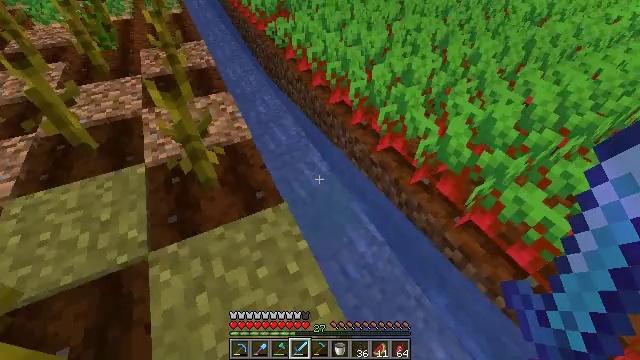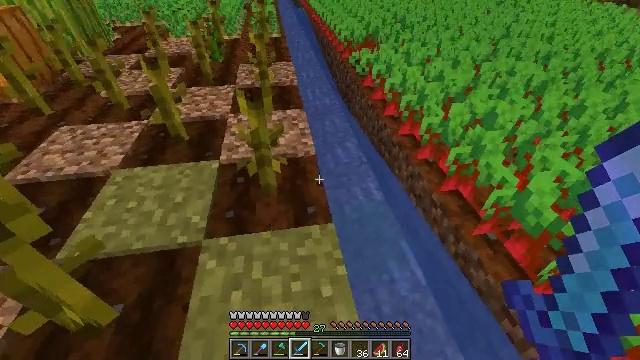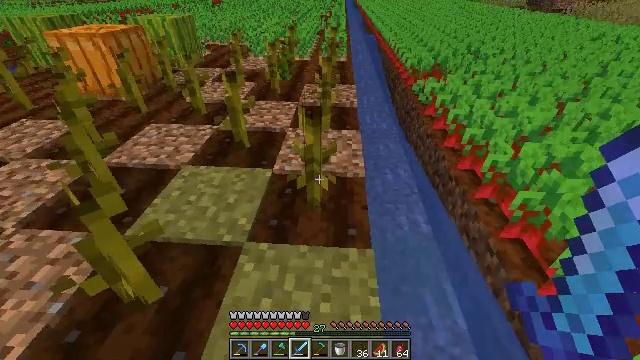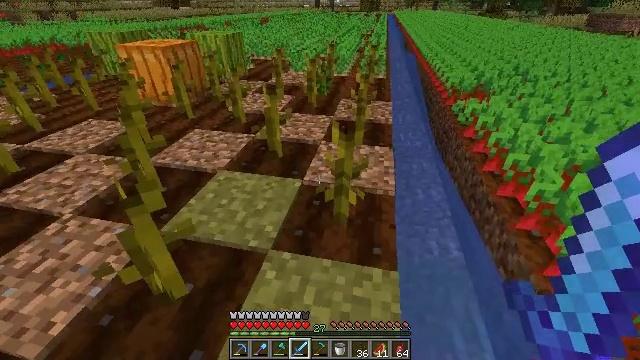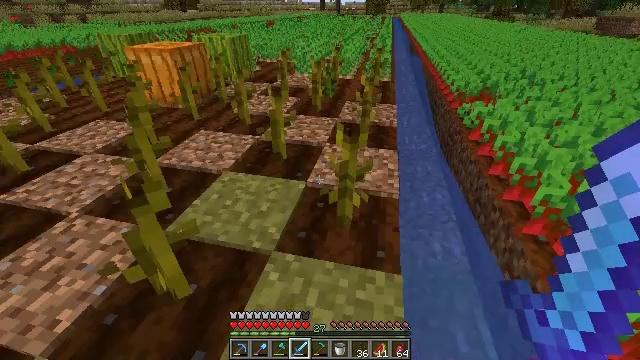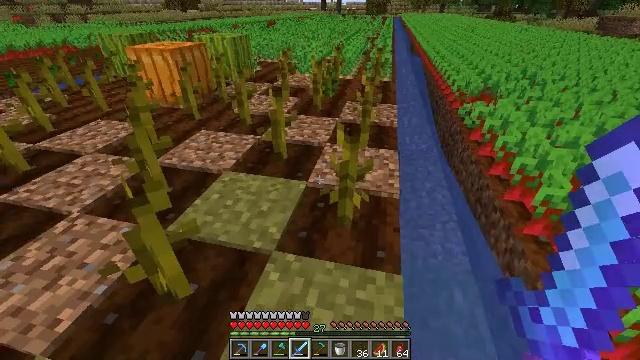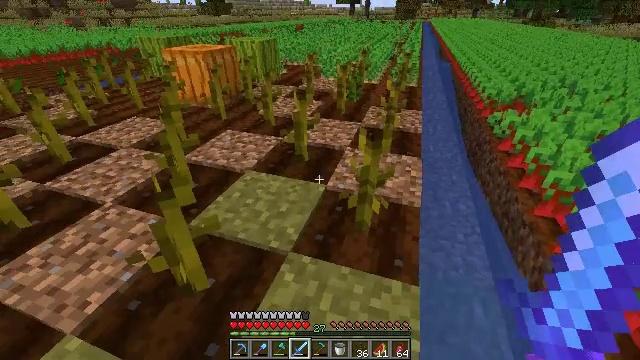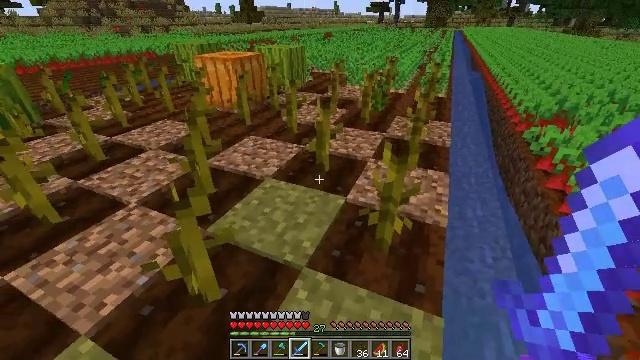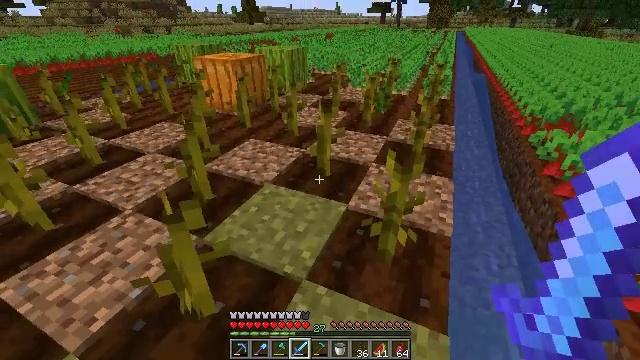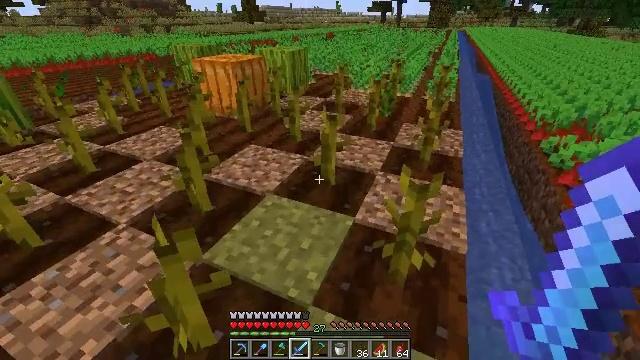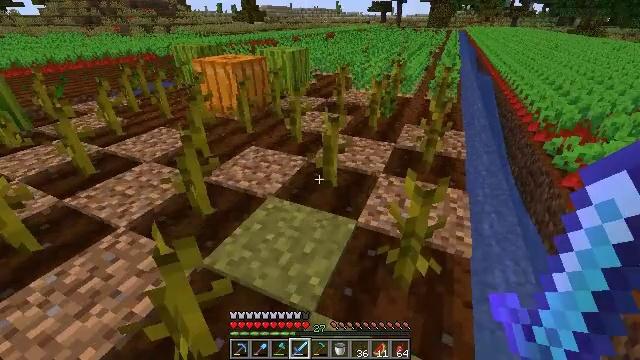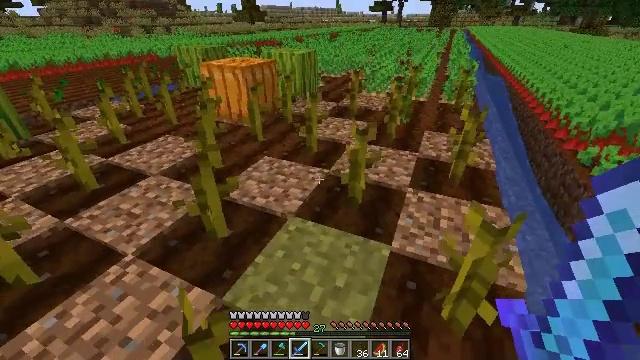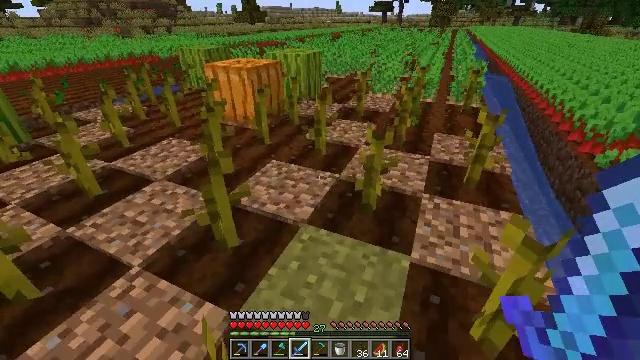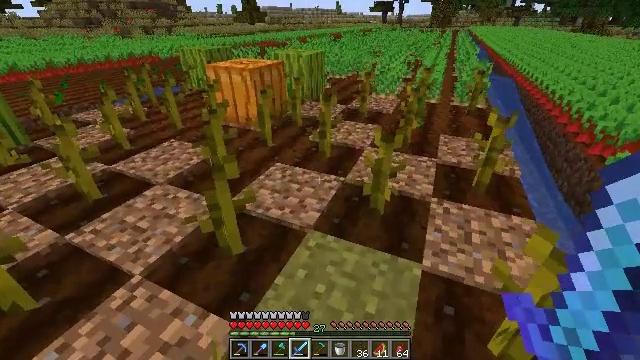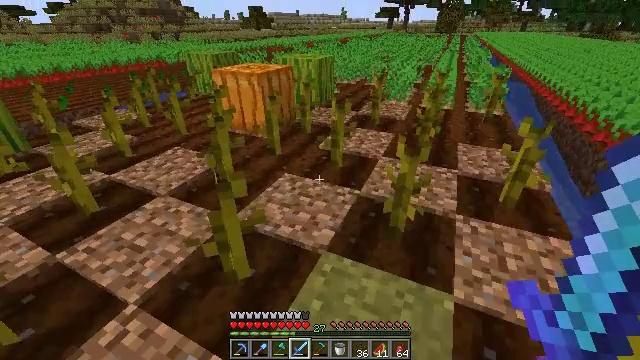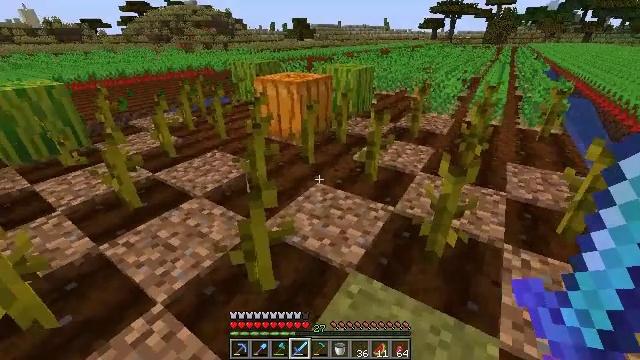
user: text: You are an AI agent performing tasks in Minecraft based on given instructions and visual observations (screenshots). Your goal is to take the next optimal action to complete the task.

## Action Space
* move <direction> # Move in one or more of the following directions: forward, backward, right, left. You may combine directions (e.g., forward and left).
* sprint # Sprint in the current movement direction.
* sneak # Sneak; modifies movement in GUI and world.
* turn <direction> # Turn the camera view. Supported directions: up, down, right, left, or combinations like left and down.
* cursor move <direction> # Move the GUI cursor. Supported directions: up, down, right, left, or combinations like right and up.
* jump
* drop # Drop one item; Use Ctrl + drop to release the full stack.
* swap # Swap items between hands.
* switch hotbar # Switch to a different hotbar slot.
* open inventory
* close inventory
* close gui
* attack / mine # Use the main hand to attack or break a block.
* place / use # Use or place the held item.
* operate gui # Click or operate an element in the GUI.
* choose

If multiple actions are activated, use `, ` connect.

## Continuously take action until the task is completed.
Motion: motion action
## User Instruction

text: Break the pumpkin to collect it.
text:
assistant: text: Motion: turn left and up
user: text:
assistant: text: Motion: turn left and up
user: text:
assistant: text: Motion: turn left and up
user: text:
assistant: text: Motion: turn left
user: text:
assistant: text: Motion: no_op
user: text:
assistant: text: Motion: turn left
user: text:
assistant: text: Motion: move forward, turn left and up
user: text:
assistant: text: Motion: move forward
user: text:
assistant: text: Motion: move forward and move left
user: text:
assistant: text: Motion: move forward and move left
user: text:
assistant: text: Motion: move forward and move left
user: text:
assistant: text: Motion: move forward and move left
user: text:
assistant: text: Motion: move forward
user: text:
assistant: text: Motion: move forward, turn left
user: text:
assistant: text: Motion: move forward, turn left and up
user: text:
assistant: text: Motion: move forward
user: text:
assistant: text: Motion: move forward
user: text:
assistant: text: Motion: move forward
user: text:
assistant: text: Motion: move forward
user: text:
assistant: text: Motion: move forward
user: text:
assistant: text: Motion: move forward
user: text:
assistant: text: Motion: move forward, turn left
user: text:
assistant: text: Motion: move forward, turn left
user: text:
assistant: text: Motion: move forward
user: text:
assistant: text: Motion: move forward, turn left
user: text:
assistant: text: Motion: move forward, turn left
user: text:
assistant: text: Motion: move forward, turn left
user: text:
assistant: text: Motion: move forward
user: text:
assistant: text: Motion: move forward
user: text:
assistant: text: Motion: move forward, turn down